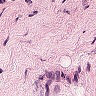
Metastatic tissue present: no